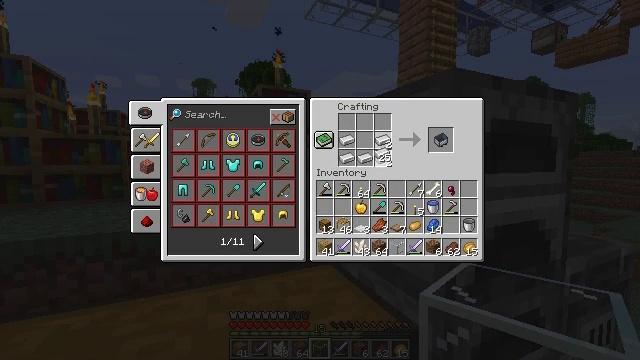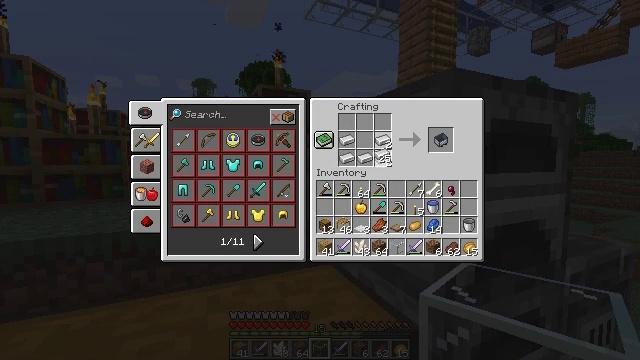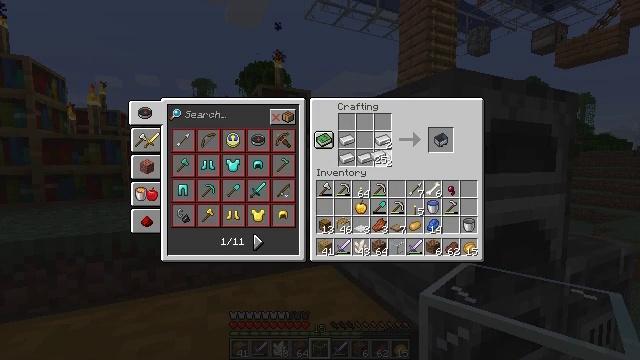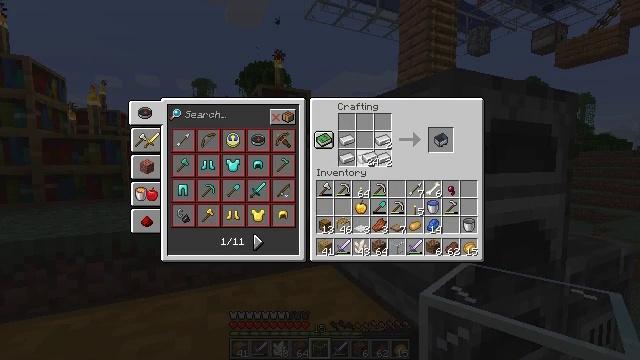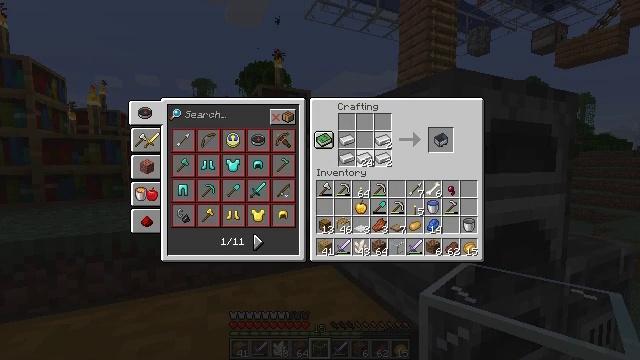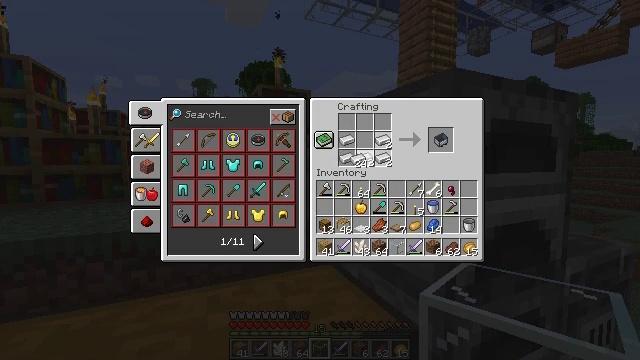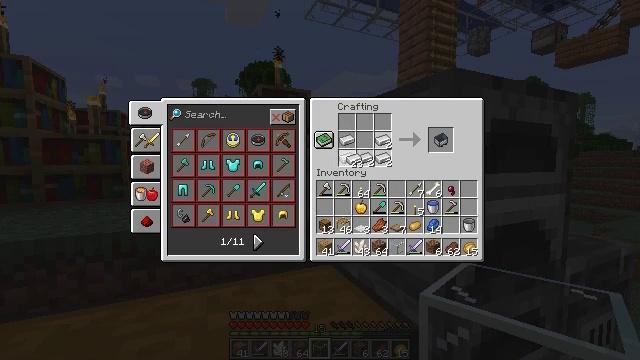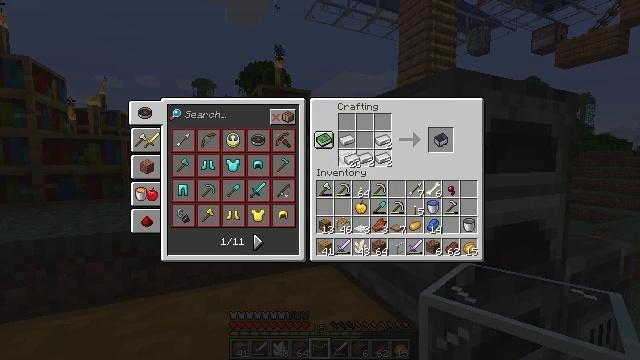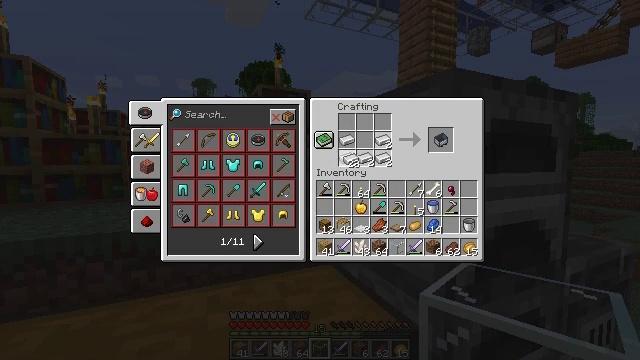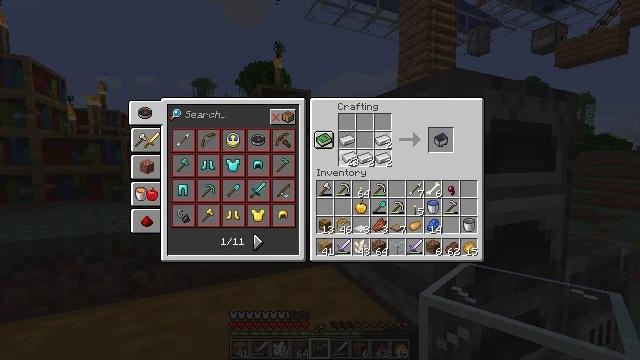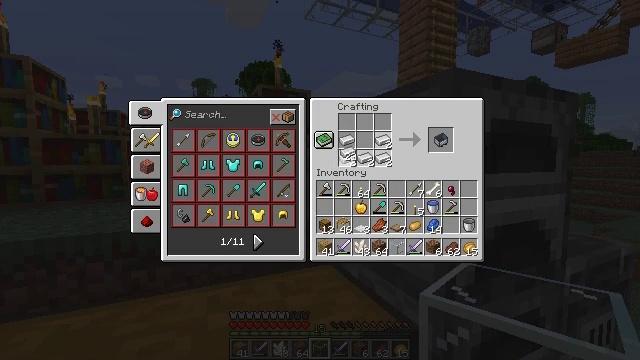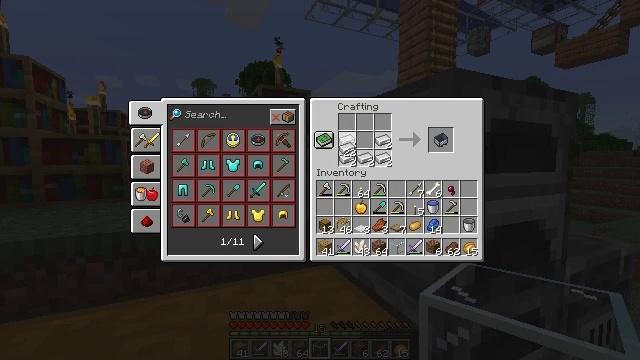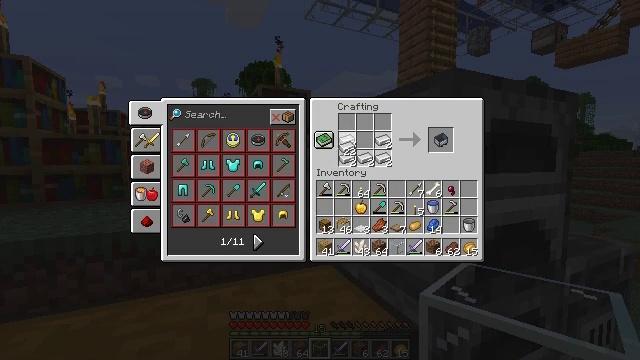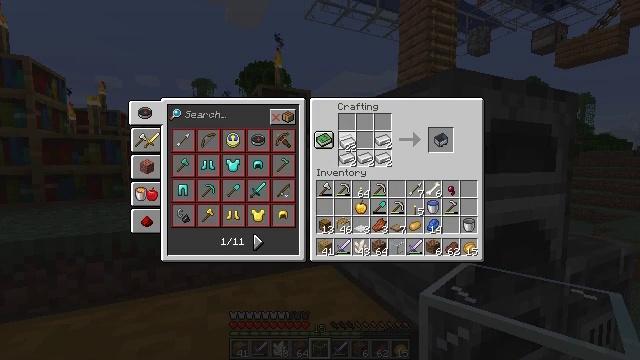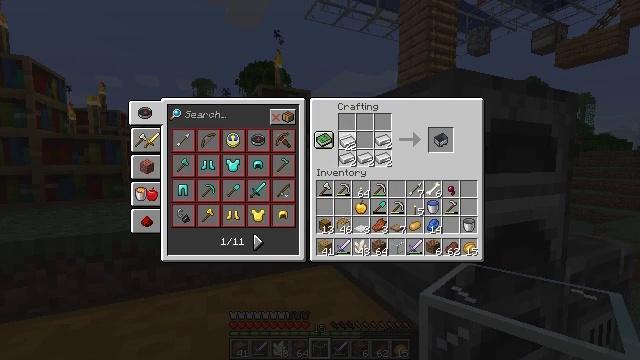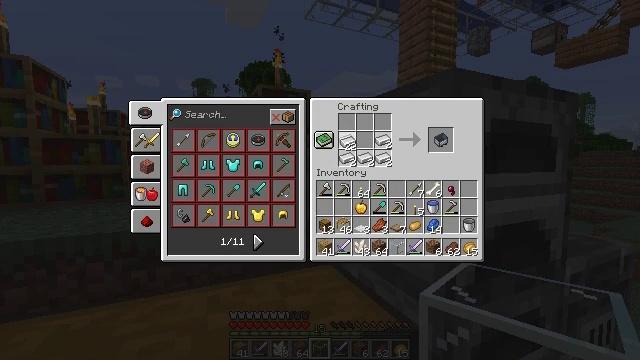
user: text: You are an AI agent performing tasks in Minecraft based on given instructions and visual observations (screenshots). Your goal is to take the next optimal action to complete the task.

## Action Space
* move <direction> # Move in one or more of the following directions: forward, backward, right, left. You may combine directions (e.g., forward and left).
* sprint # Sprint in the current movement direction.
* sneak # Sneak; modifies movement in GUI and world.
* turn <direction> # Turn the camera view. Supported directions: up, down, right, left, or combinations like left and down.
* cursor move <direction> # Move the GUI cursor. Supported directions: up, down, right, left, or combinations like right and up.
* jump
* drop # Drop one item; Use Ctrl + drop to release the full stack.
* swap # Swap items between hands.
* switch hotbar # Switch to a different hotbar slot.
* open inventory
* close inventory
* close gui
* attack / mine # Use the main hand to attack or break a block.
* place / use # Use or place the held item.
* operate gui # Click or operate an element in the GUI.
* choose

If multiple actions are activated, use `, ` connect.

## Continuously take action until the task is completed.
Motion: motion action
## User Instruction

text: Use iron ingots at the crafting table to make a minecart.
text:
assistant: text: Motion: choose
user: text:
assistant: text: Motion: choose
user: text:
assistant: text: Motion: cursor move left, choose
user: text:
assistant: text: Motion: choose
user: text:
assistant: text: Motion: choose
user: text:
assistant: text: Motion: choose
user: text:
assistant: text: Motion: choose
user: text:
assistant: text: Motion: choose
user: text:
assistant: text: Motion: choose
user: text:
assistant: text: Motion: choose
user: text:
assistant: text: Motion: choose
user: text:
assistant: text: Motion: choose
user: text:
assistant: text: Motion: choose
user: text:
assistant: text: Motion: choose
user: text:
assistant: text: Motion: choose
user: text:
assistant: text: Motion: choose
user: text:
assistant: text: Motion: choose
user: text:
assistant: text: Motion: choose
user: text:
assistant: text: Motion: no_op
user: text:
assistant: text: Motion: no_op
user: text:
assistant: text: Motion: no_op
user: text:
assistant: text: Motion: no_op
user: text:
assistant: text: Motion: no_op
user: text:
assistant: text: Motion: no_op
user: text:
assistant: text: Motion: choose
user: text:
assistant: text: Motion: choose
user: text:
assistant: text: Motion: choose
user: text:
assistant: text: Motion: choose
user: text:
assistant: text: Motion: choose
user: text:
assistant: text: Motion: choose